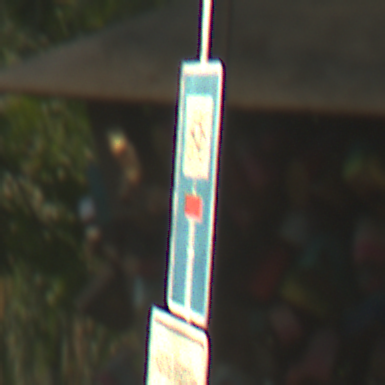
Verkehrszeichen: SackgasseRadverkehrDurchlaessig
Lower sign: HinweisGeaenderteVorfahrtVerkehrsfuehrungVerkehrsregelung3
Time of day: SunriseSunset
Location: Outdoor (Suburban)
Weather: Clear
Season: NotSpecified
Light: Natural